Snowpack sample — Buffalo Mountain, Silverthorne, Colorado, USA (2/22/26, 2:02 PM MST)
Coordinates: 39.622, -106.113
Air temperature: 33 °F
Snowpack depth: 63 cm
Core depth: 10 cm
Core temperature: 30.2 °F
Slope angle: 11°, slope face: 116°
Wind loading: low
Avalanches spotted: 0
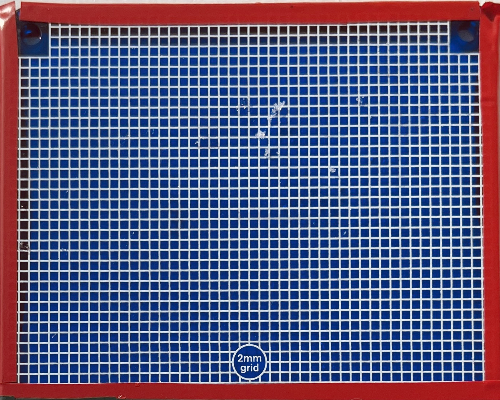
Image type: profile
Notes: In a firebreak similar to site 1, minimal wind loading with no spotted avalanches (not many faces in view though)